Question: I have two Data Base which is shown in the attacted picture
I have the NewRelease Object and i want to get it's parent Object which is Contract. Means i want to know that this NewRelease Object belong to which Contract. I am unable to fetch the data can any one guide be what should be a rite predicate for this situation. I am successfully fetching the data for it's inverse case in NewRelease and Signature Table using this predicate Line
'''
NSArray *filterResults = [mutableFetchResults filteredArrayUsingPredicate:[NSPredicate predicateWithFormat:@"hasNewReleases = %@",aNewRelease]];
'''
where aNewRelease is my NewRelease Object now how can i fetch data from Contracts Table using NewRelease Object.
There is "One to Many" Relation between NewRelease and Contracts such that one single Contract can belong to multiple NewReleases. Npw as i have mention above i have newRelease Object and i want to know that this newRelease belong to which Contract.
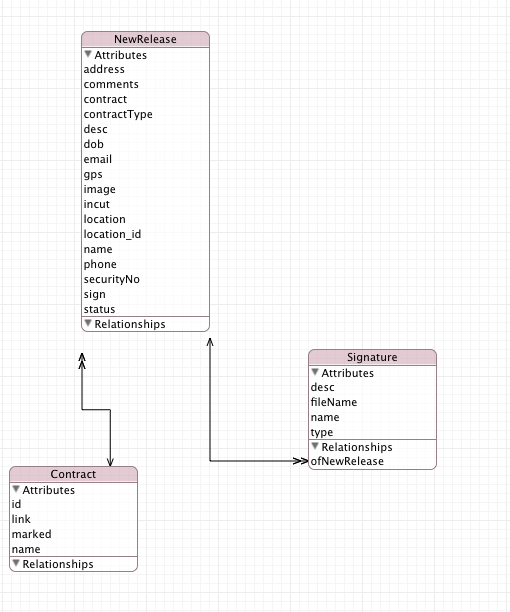
Answer: Add relationship between NewRelease and Contract table , then whenever you will fetch data from NewRelease or Contract entity ,you can access the data with its associated relationship.
Check the following example : <URL>